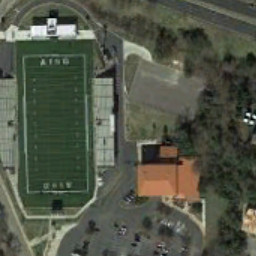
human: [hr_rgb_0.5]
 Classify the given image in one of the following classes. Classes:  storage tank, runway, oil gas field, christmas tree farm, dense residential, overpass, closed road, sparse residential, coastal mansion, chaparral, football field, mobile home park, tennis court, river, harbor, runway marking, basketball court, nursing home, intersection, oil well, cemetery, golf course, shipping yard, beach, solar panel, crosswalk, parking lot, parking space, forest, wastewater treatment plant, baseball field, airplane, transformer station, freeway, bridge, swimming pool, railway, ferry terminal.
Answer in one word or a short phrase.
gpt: football field